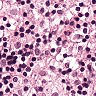
Metastatic tissue present: no